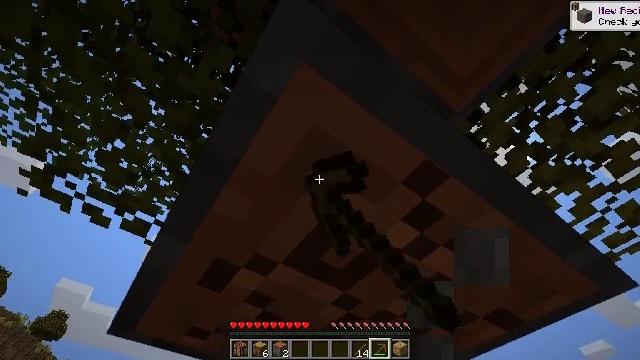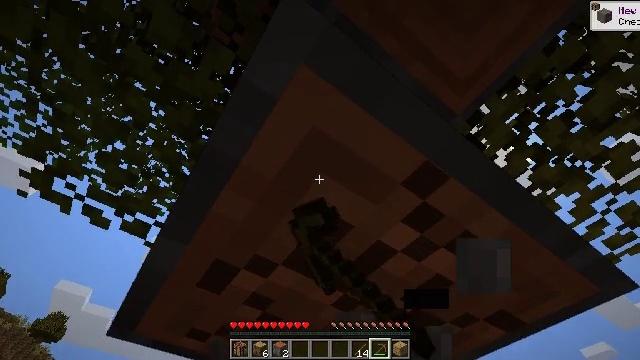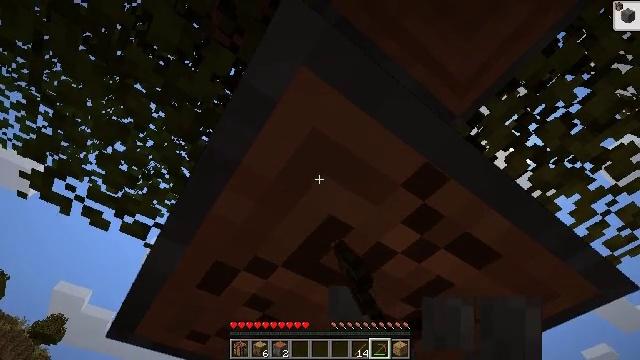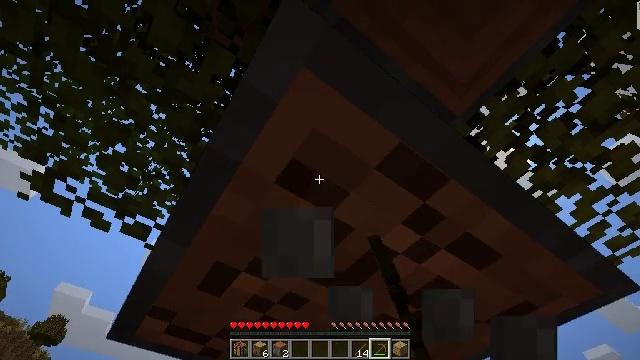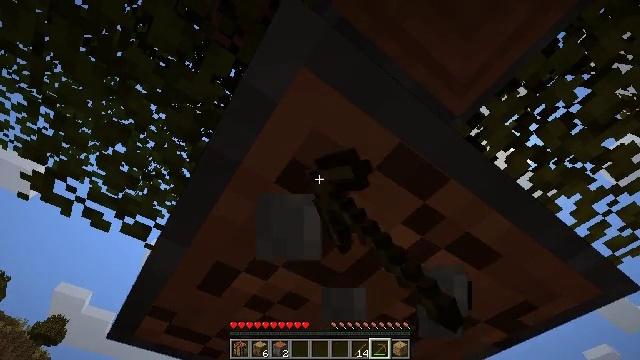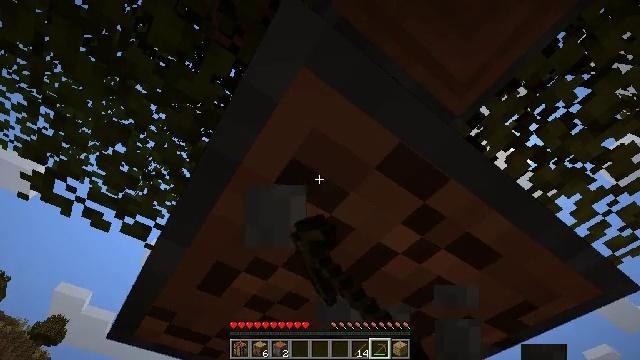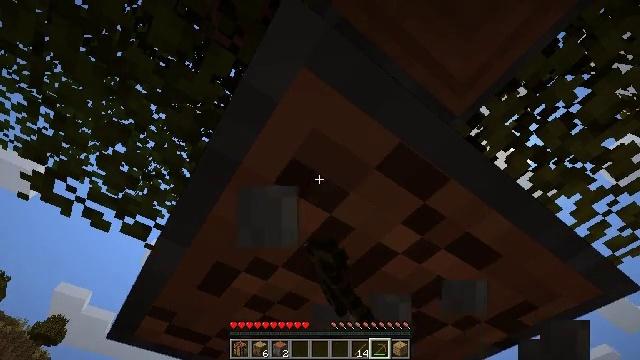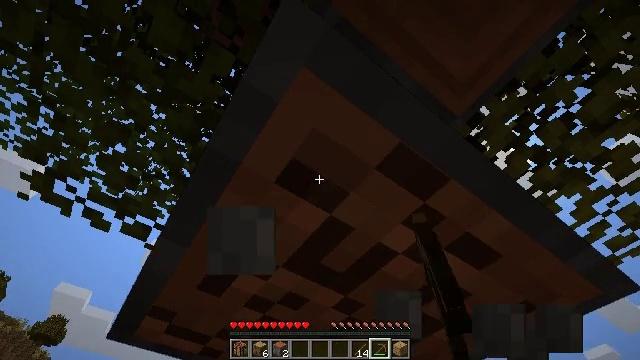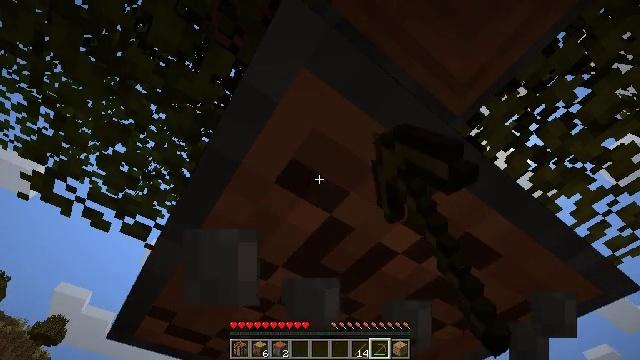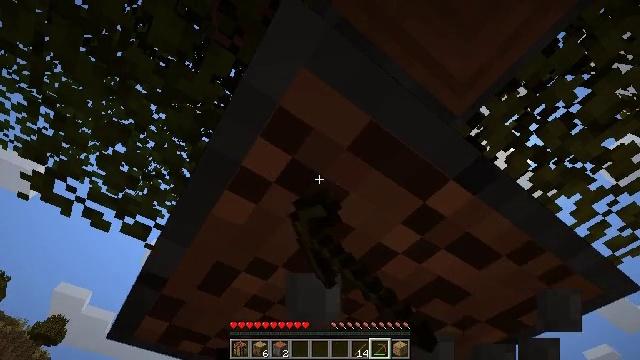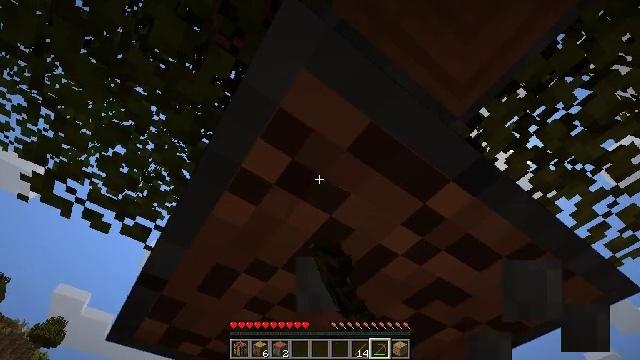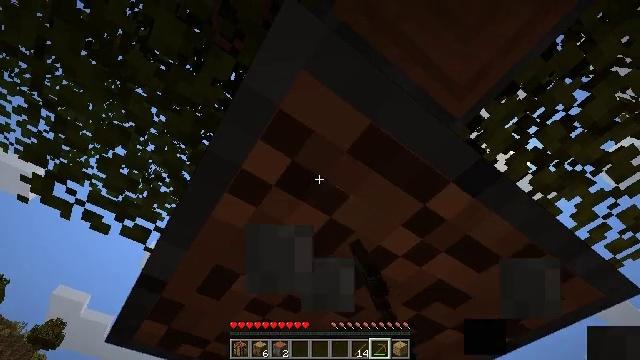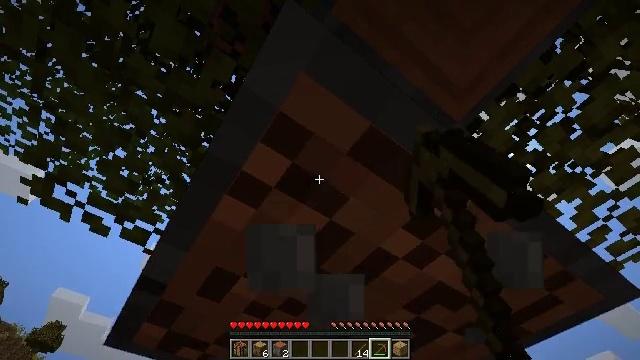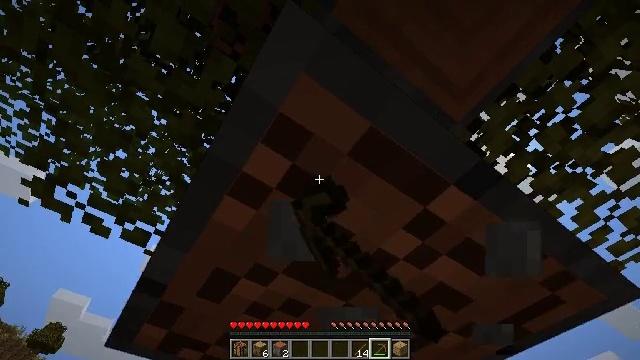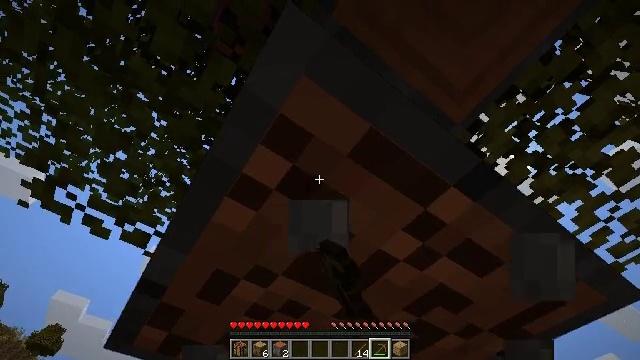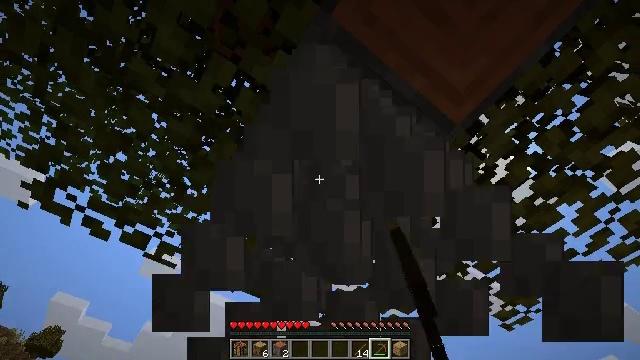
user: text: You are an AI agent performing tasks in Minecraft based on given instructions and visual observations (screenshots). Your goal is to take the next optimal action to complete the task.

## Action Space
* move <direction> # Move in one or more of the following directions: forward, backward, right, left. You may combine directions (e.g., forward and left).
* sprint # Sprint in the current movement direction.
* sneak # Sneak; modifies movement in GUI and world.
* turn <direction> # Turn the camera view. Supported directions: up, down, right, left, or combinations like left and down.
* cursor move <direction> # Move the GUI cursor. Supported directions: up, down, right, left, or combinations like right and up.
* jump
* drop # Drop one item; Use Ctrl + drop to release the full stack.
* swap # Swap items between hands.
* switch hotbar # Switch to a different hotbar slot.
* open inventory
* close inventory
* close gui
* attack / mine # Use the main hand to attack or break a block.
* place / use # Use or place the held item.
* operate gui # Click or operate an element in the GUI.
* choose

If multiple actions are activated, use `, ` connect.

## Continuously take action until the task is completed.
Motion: motion action
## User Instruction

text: Mine acacia log from the tree's trunk.
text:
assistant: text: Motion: attack / mine
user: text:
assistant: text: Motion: attack / mine
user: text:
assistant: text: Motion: attack / mine
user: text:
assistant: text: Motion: attack / mine
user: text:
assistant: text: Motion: attack / mine
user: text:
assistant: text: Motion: attack / mine
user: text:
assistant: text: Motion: attack / mine
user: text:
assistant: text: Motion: attack / mine
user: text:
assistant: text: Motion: attack / mine
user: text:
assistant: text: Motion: attack / mine
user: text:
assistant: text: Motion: attack / mine
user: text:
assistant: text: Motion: attack / mine
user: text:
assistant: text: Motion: attack / mine
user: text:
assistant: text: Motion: attack / mine
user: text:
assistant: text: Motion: attack / mine
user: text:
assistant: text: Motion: attack / mine
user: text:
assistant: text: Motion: attack / mine
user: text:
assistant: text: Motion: attack / mine
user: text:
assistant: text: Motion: attack / mine
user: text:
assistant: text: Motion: attack / mine
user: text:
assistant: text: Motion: attack / mine
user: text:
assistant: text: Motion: attack / mine
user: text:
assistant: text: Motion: attack / mine
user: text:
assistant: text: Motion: attack / mine
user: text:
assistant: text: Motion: attack / mine
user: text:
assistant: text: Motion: attack / mine
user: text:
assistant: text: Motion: attack / mine
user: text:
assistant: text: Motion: attack / mine
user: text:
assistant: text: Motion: attack / mine
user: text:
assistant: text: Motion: attack / mine